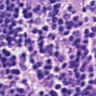
Metastatic tissue present: no